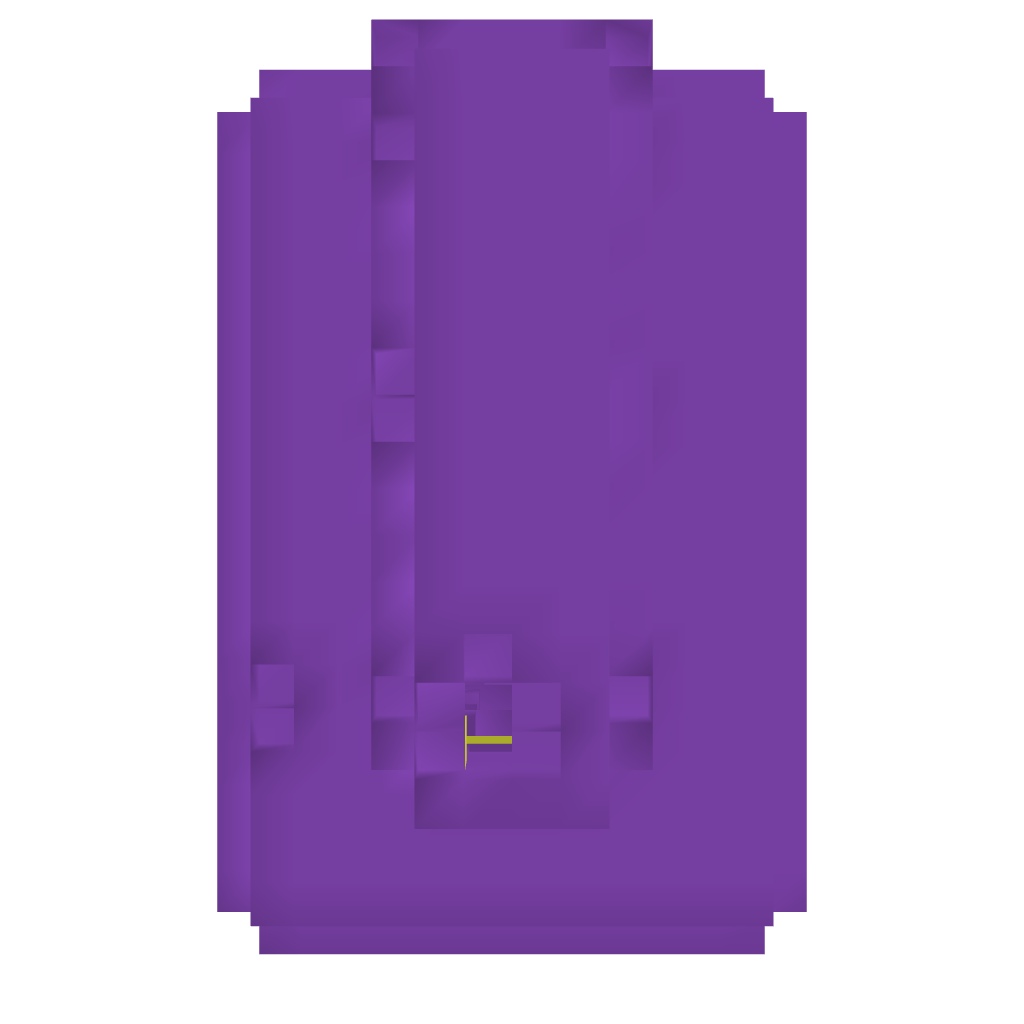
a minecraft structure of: Small Parkour Challenge bad low quality